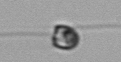
Label: flagellate